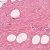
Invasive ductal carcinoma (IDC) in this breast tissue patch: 0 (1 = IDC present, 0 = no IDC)